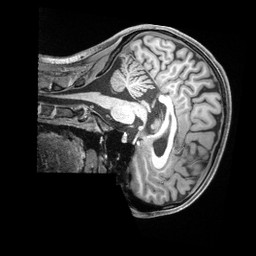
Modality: T1w
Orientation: sagittal
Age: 23
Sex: female
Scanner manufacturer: siemens
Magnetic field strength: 3 T
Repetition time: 2.4 s
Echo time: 0.00226 s